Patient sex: F
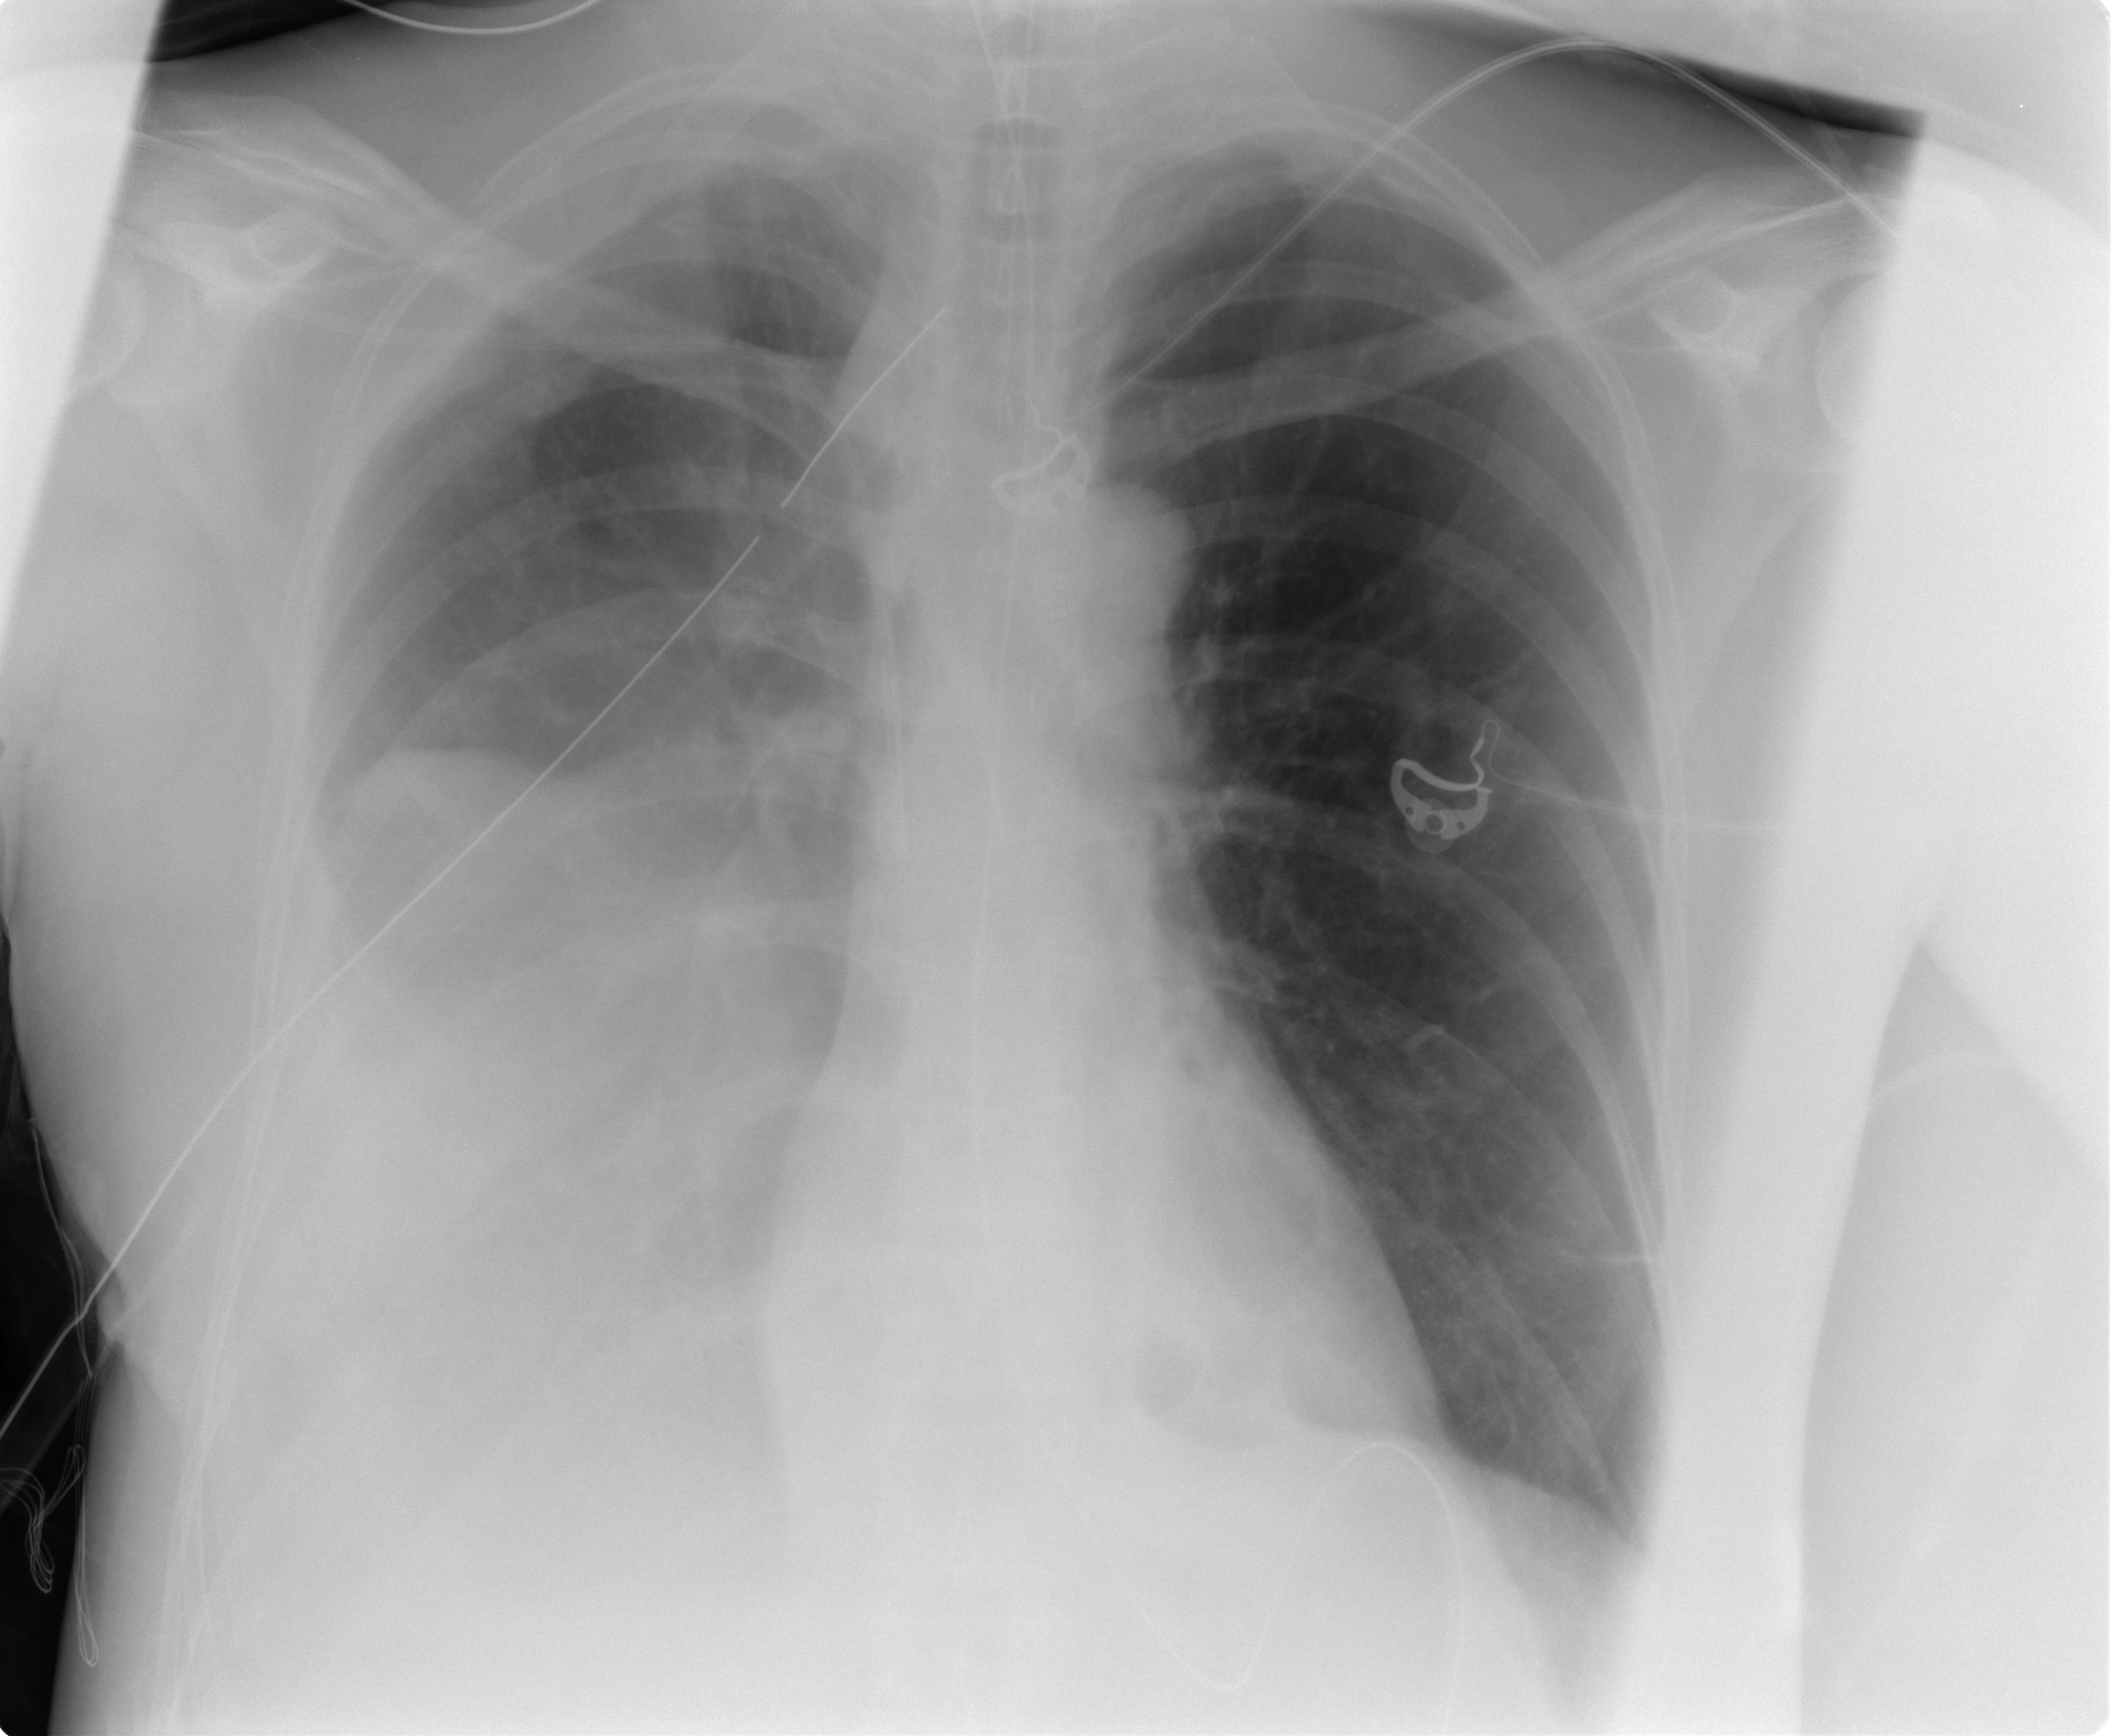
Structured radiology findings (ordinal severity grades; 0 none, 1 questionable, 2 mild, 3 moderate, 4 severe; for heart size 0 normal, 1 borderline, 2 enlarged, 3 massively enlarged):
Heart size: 0
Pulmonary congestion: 0
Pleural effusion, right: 3
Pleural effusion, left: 0
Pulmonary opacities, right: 3
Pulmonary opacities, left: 0
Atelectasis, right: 3
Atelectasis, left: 0